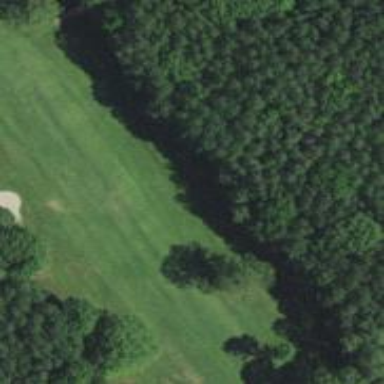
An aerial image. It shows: Grassy fairway on golf course.